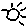
Label: sun